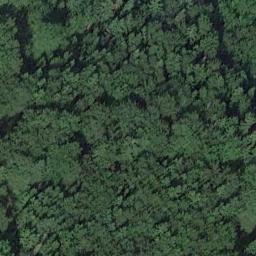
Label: forest